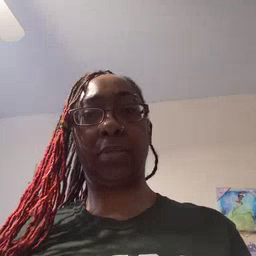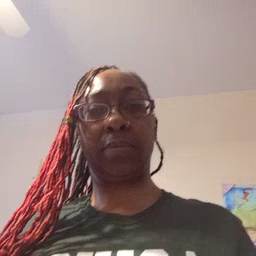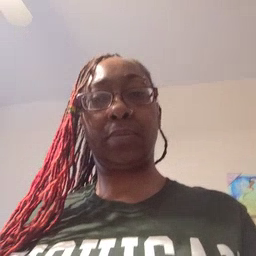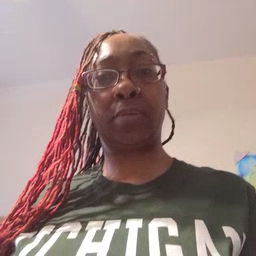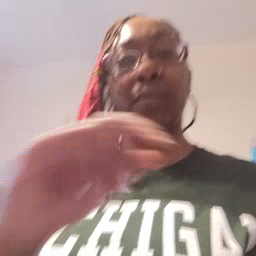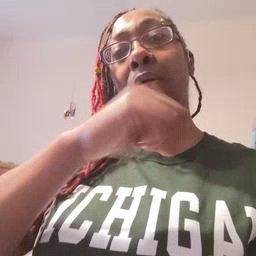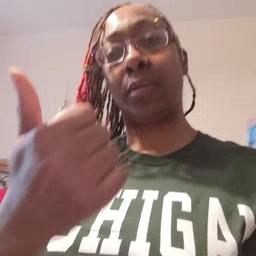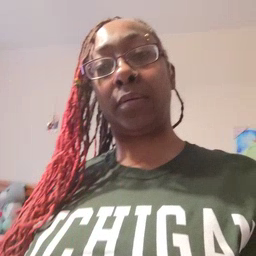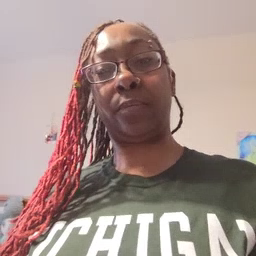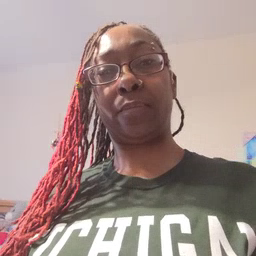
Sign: another